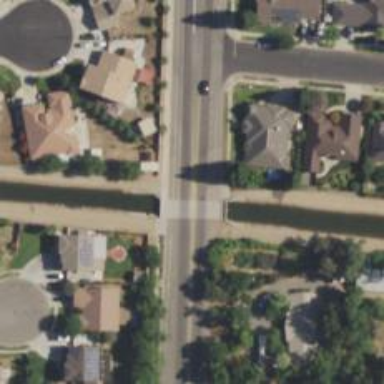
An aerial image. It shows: Residential road with bridge.